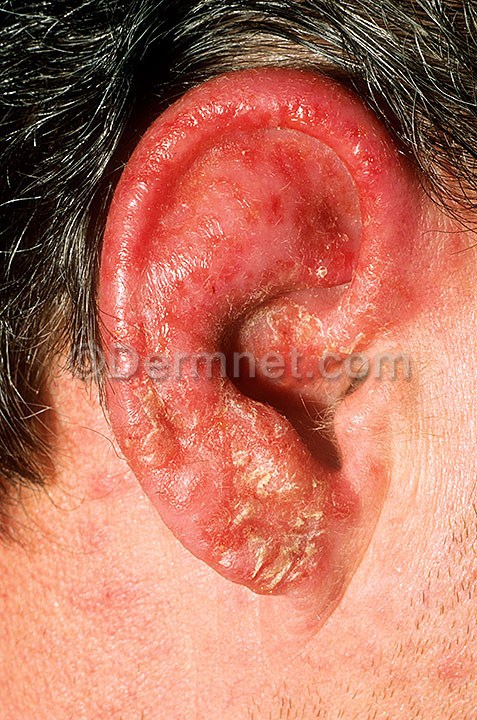
Disease: Cellulitis Impetigo and other Bacterial Infections